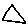
Label: triangle